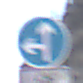
Verkehrszeichen: VorgeschriebeneFahrtrichtungGeradeausOderLinks
Zusatzzeichen unten: EinspurigeFahrzeugeFrei6
Umgebung: Outdoor, Urban
Tageszeit: MorningAfternoon
Wetter: PartlyCloudy
Licht: Natural
Jahreszeit: NotSpecified
Kontrast: LowContrast